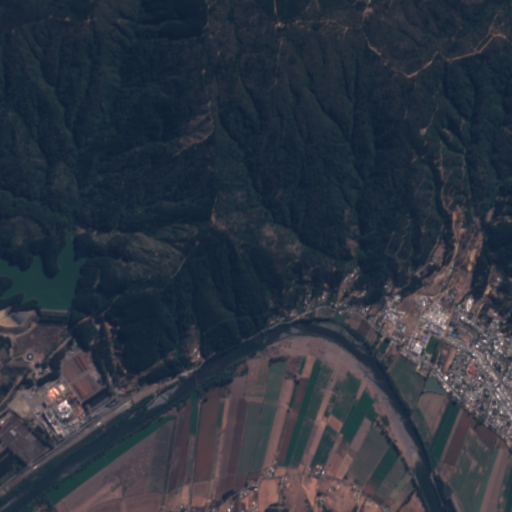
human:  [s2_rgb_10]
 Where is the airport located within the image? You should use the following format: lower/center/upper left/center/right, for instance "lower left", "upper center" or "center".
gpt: The airport is located in the lower left of the image.
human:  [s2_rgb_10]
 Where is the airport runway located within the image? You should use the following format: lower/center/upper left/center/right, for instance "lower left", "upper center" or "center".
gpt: The airport runway is located in the lower left of the image.
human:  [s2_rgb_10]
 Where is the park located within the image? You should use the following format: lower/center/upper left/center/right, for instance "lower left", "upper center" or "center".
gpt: The park is located in the lower right of the image.
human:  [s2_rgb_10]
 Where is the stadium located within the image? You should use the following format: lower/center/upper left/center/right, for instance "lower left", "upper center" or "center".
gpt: The stadium is located in the lower right of the image.
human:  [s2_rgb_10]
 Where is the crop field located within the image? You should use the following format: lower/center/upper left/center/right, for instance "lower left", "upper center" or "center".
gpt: There is no crop field in the image.